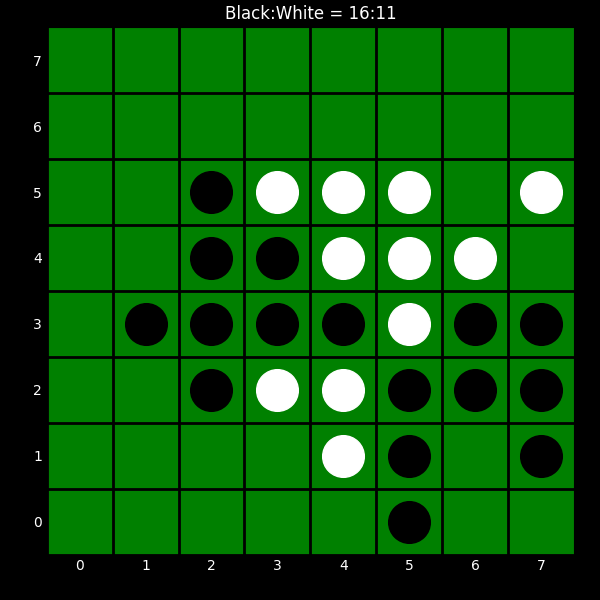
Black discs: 16
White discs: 11